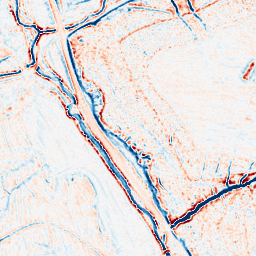
Category: edge_preserving
Decomposition family: bilateral
Decomposition parameters: d: 9
sigma_color: 75
sigma_space: 150
Upsampling method: cubic_mitchell
Upsampling parameters: scale: 2
Upsampling scale: 2